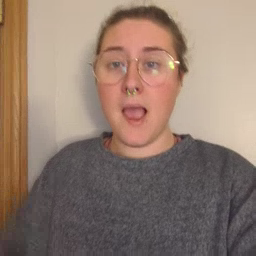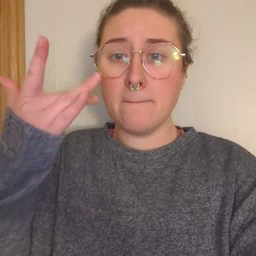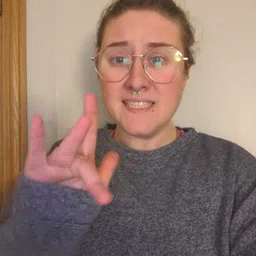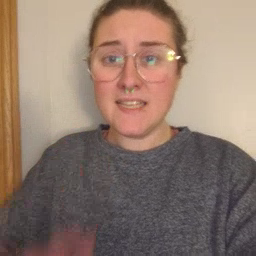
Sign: empty